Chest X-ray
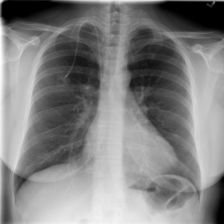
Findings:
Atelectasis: negative
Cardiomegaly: negative
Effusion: negative
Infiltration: negative
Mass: negative
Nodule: negative
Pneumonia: negative
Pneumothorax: negative
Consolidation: negative
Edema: negative
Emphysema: negative
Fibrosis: negative
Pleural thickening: negative
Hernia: negative